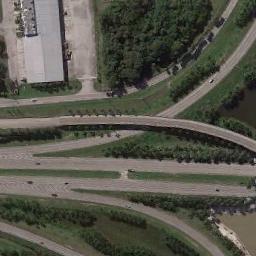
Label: overpass